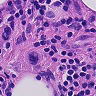
Metastatic tissue present: yes